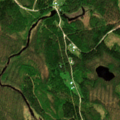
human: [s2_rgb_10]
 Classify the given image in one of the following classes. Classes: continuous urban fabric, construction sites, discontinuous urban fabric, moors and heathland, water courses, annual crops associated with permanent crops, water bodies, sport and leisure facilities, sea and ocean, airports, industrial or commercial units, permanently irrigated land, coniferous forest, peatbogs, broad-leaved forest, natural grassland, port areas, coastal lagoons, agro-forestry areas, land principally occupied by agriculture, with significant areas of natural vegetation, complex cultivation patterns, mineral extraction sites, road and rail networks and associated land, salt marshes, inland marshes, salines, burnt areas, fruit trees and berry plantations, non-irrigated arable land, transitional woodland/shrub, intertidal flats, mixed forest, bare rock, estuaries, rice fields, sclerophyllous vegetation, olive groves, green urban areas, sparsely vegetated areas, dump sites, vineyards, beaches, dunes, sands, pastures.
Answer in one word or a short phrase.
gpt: coniferous forest, mixed forest, transitional woodland/shrub, water bodies